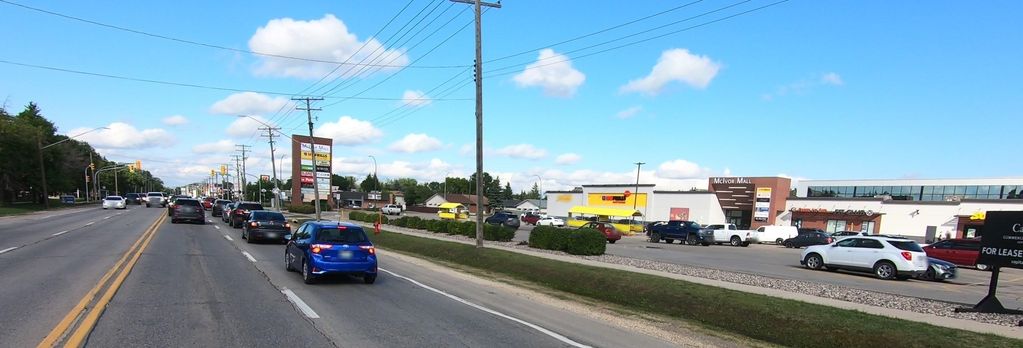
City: winnipeg